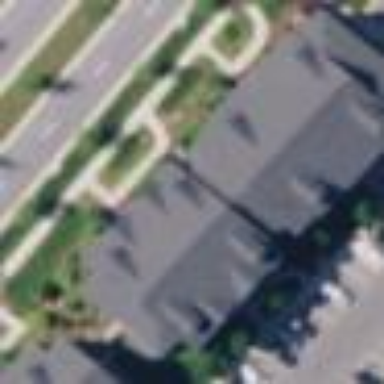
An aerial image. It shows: Image showing building with apartments.